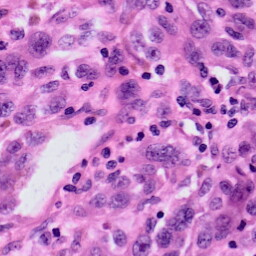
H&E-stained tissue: Skin